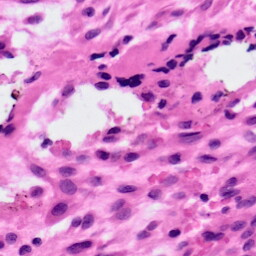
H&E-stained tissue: Ovarian